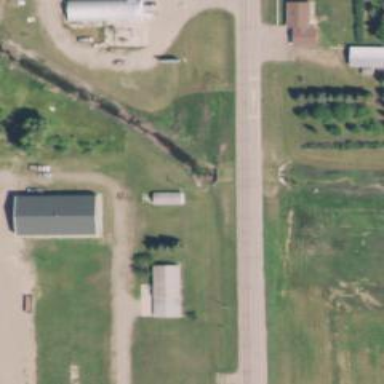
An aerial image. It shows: Culvert tunnel.